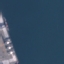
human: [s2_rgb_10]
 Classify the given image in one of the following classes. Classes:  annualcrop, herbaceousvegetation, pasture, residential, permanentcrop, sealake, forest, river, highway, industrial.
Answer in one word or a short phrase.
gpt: SeaLake